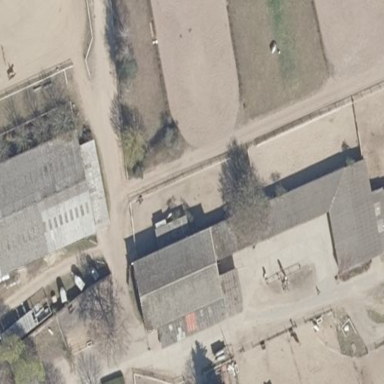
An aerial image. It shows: Paddock surrounded by fence for animal keeping.